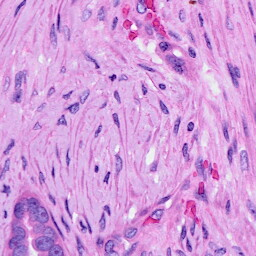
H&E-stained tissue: Ovarian